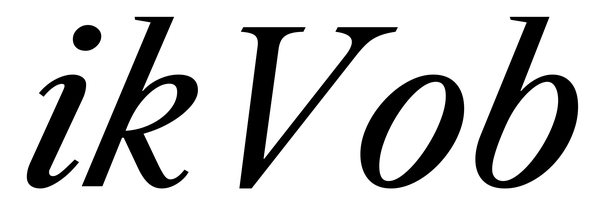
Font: LibreCaslonText-Italic_Italic